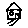
Label: house